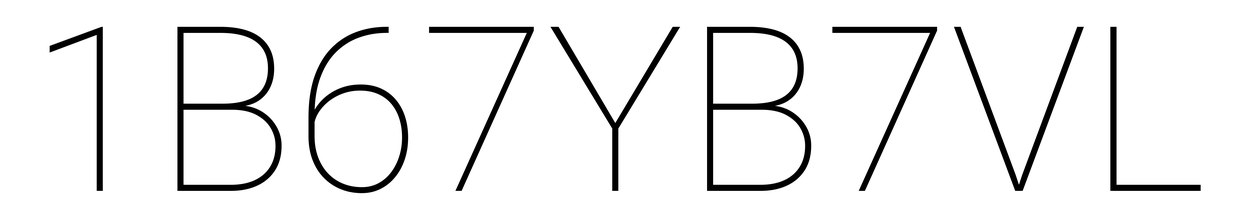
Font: Roboto_Thin